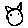
Label: cat